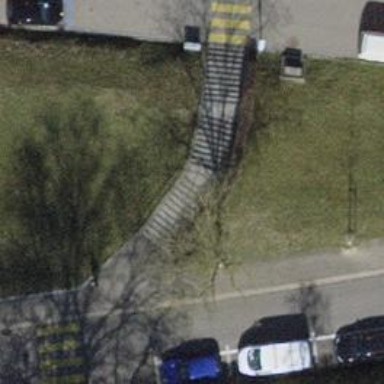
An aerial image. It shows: Flight of steps with sett surface.